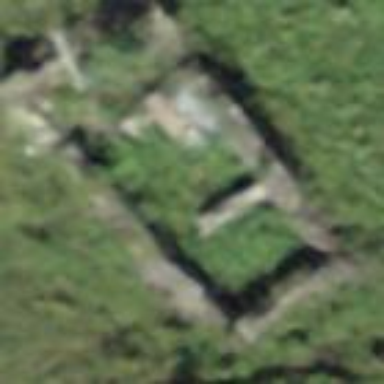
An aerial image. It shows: Ruins of historic building.